Interaction volume radius: 5 \u00c5
Interaction volume height: 30 \u00c5
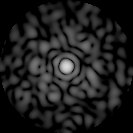
Disorder parameter: 0.8195